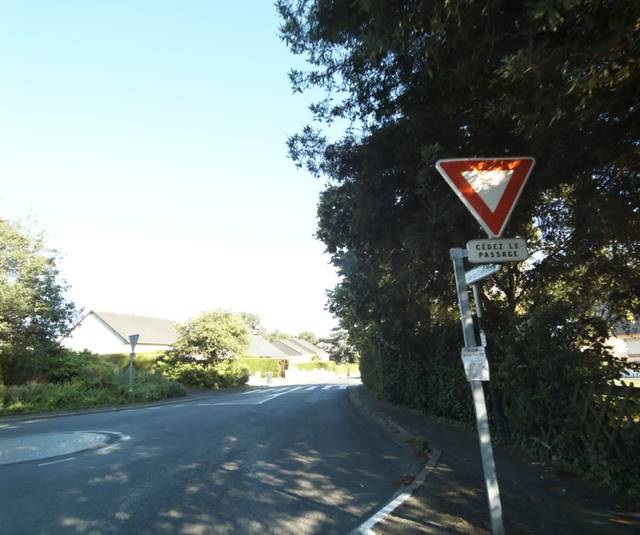
Region: France
Coordinates: 48.062, -0.795